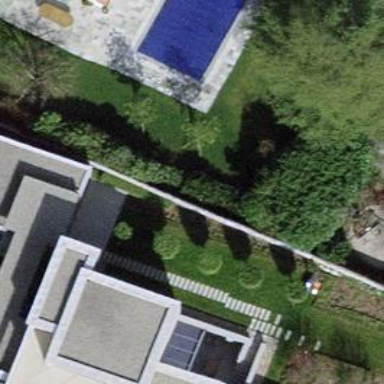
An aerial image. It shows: Swimming pool located in leisure land.